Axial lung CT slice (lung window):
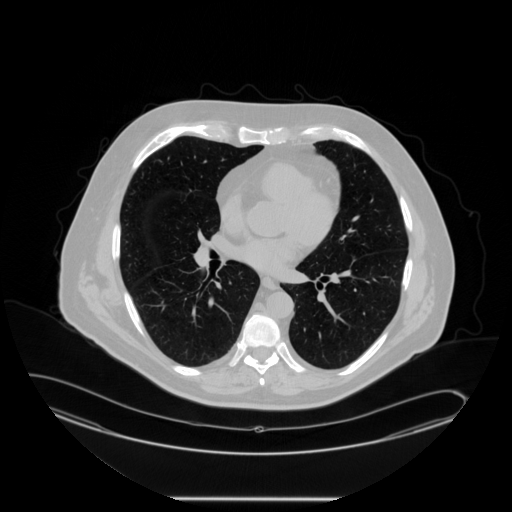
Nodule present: no